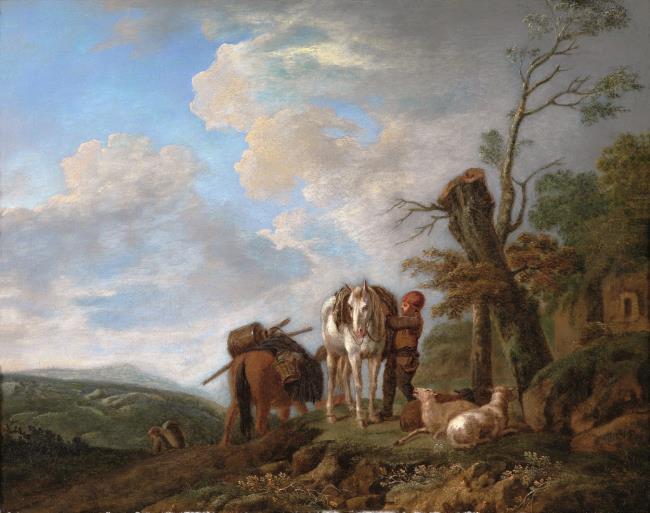
Title: Italianate landscape with shepherds, horses and sheep
Artist: manner of/after Philips Wouwerman Bron: Marijke C. de Kinkelder (2012)
Latest date: 1700
Genre: painting
Iconography: cattle
Keywords: italianate, mountain landscape, herdsman, livestock, sheep, beast of burden, horse